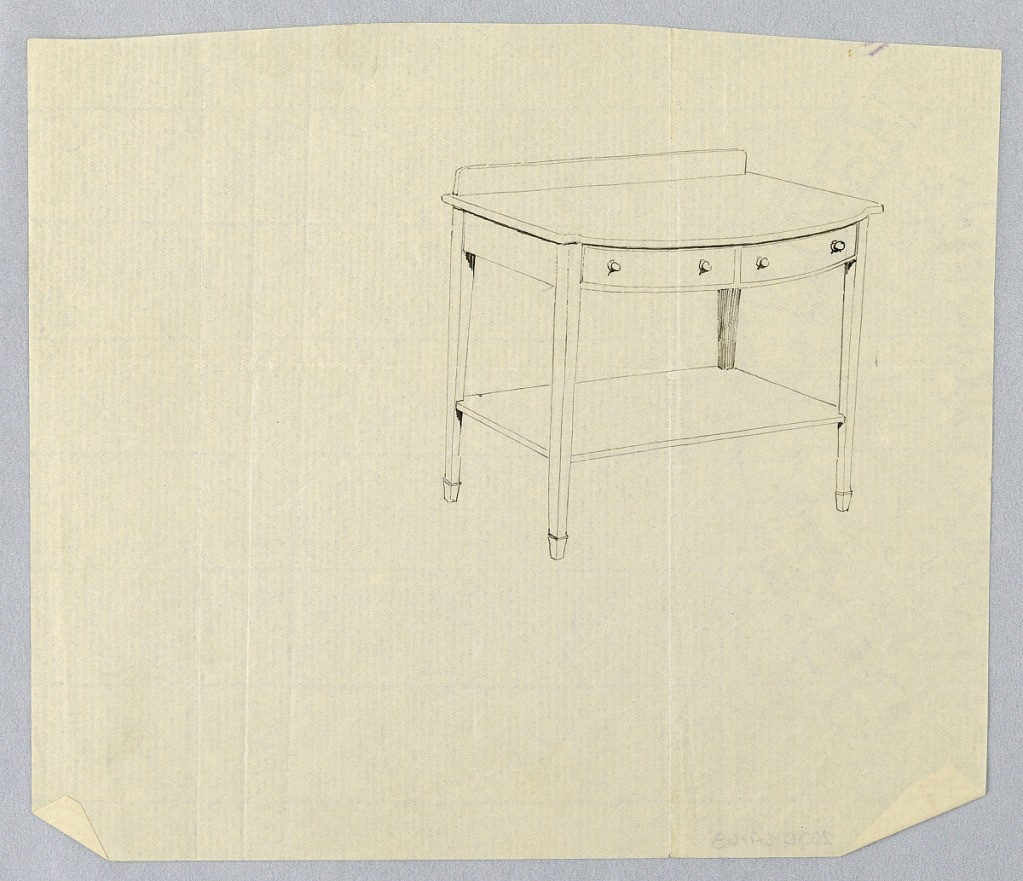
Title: Design for Oblong Serving Table with Two Drawers
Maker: A.N. Davenport Co.
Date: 1900–05
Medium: Pen and black ink on thin cream paper
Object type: Drawing
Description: Oblong top with convex front, having two drawers and raised on 4 straight tapering legs; rectangular lower shelf attached just above floor level; plain rectangular backsplash.